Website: lowes
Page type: order-tracking
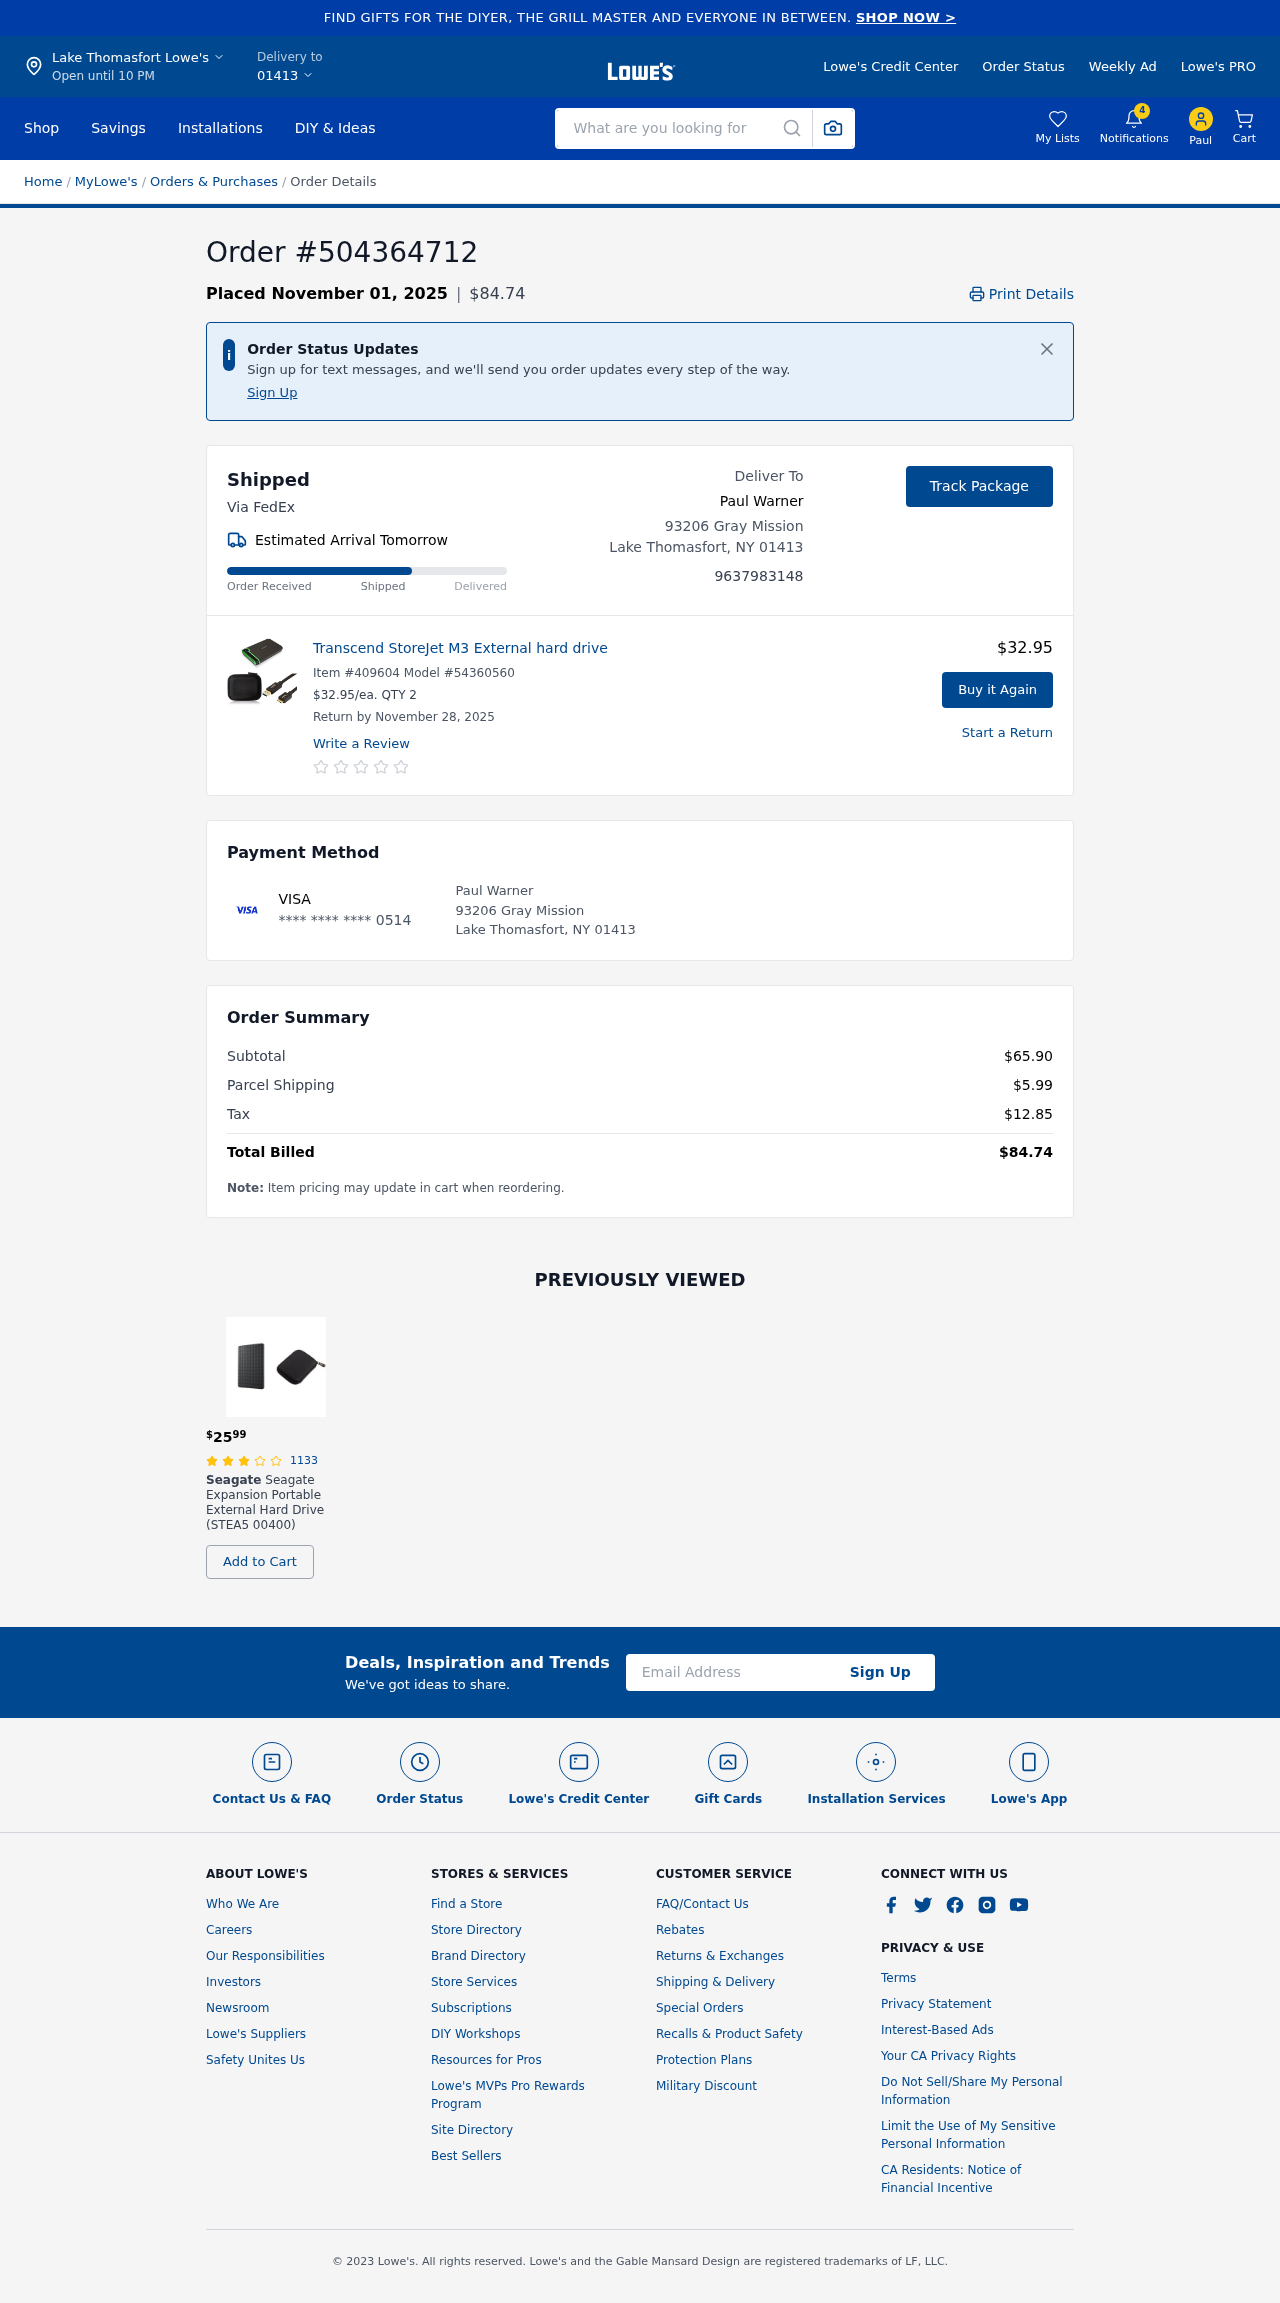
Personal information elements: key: PII_CARD_LAST4
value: **** **** **** 0514
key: PII_CARD_TYPE
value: VISA
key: PII_CITY
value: Lake Thomasfort Lowe's
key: PII_CITY_STATE_ZIP
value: Lake Thomasfort, NY 01413
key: PII_EMAIL
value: pwarner@yahoo.com
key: PII_FIRSTNAME
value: Paul
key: PII_FULLNAME
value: Paul Warner
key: PII_PHONE
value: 9637983148
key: PII_POSTCODE
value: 01413
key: PII_STREET
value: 93206 Gray Mission
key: PII_FULLNAME2
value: Paul Warner
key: PII_STREET2
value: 93206 Gray Mission
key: PII_CITY_STATE_ZIP2
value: Lake Thomasfort, NY 01413
Product elements: key: PRODUCT1_NAME
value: Transcend StoreJet M3 External hard drive
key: PRODUCT1_PRICE
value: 32.95
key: PRODUCT1_QUANTITY
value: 2
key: PRODUCT2_BRAND
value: Seagate
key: PRODUCT2_NAME
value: Seagate Expansion Portable External Hard Drive (STEA5 00400)
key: PRODUCT2_NUM_RATINGS
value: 1133
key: PRODUCT2_PRICE
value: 25.99
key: PRODUCT2_RATING
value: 3.3
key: PRODUCT1_ITEM
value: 409604
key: PRODUCT1_MODEL
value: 54360560
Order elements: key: ORDER_ID
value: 504364712
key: ORDER_DATE
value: Placed November 01, 2025
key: ORDER_TOTAL
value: $84.74
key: ORDER_DELIVERY_DATE
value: Estimated Arrival Tomorrow
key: ORDER_RETURN_BY_DATE
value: Return by November 28, 2025
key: ORDER_SUBTOTAL
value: $65.90
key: ORDER_SHIPPING_COST
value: $5.99
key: ORDER_TAX
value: $12.85
Search elements: key: HEADER_SEARCH
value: What are you looking for
Other elements: key: NOTIFICATION_COUNT
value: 4